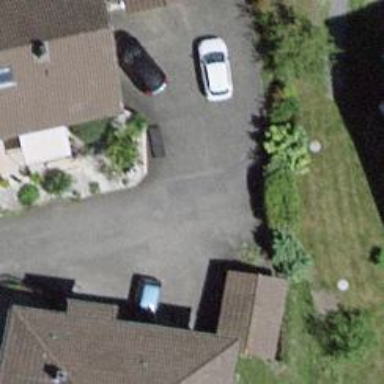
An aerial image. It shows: Living street.